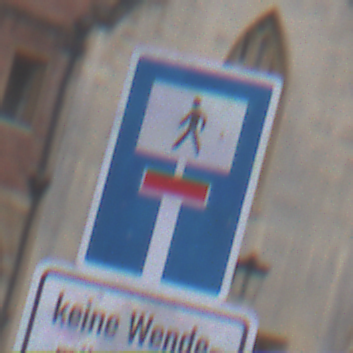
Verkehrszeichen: SackgasseFussgaengerDurchlaessig
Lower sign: HinweisGeaenderteVorfahrtVerkehrsfuehrungVerkehrsregelung3
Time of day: Midday
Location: Outdoor (Urban)
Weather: Overcast
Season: NotSpecified
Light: Natural